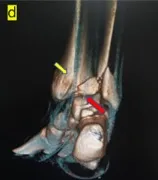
CT soft tissue reconstruction showing posterior tibial tendon. (yellow arrow), and . Flexor hallucis longus. (red arrow) located in the anatomical position.
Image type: radiology (ct)